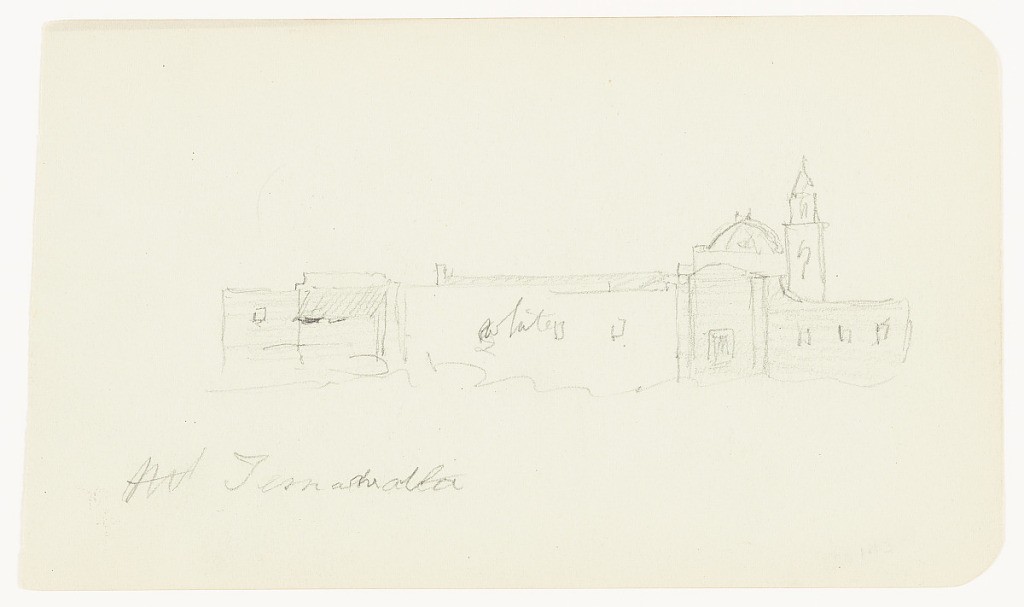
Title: Parish of San Juan Bautista, Temamatla, Mexico
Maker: Frederic Edwin Church, American, 1826–1900
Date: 1883–1884
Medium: Graphite on light green wove paper; verso: graphite
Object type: Drawing
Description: Architecture sketch showing a view of the Parish of San Juan Bautista in Temamatla, Mexico, from the rear. The church's central dome and square belltower are prominently visible at center right, viewed from behind. The church's rear wall, punctuated with several windows and largely made up of white stucco, extends horizontally across the center of the composition.

Verso: Landscape sketch showing a view of mountains around Toluca, Mexico. In the distance at center, a rugged mountain with two sharp peaks is visible, while at lower left, a tree and other vegetation are visible.